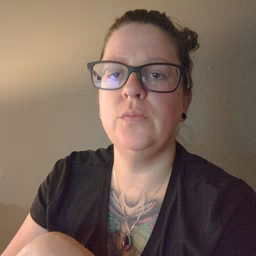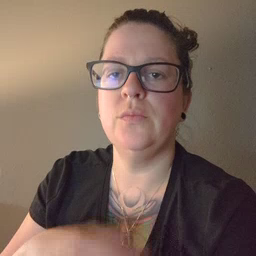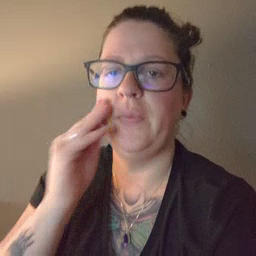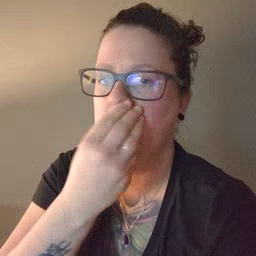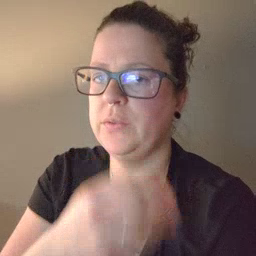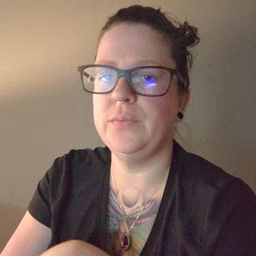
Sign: flower